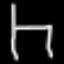
Label: chair